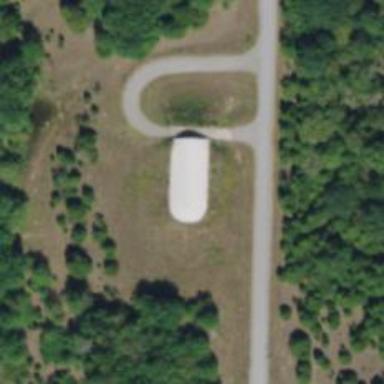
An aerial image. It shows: Military bunker.